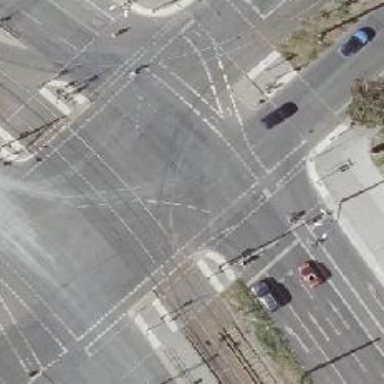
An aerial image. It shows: Tram level crossing on railway.